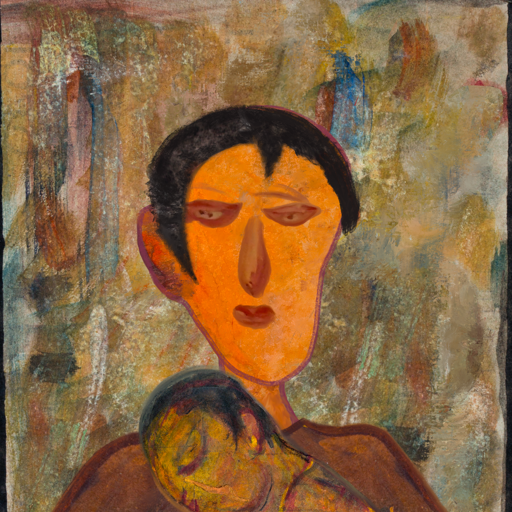
Background: Pipe, Head And Neck Front: Hypocrite, Face Front: Pious_Lady, Bust: Comrade, Hair Front: Roy_Bahadur, Head Accessory: Blank, Second Necklace: Blank, Necklace: Blank, Baby: GypsyMother_Baby